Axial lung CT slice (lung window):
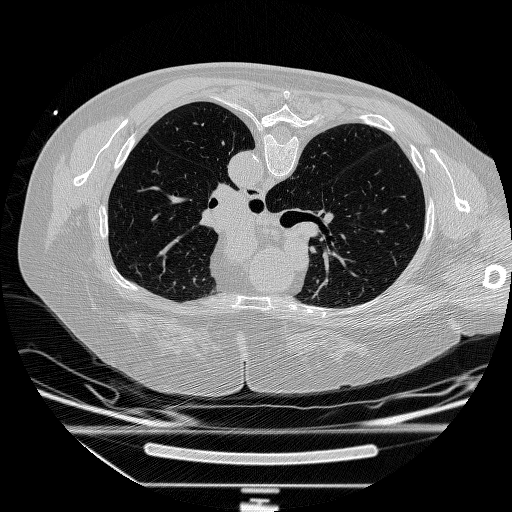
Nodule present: no